Brain MRI, t1w sequence, axial 2D slice.
Patient: age 43, sex F, weight 78 kg, height 1.78 m
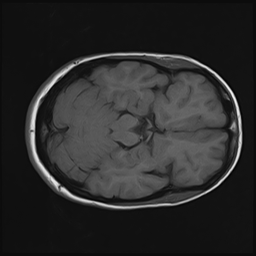